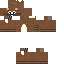
A female animal skin with medium skin, wearing brown long hair dressed in a brown robe top and brown pants, featuring a closed mouth.